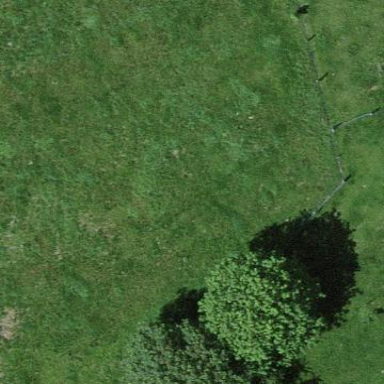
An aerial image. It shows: Area covered with grass.